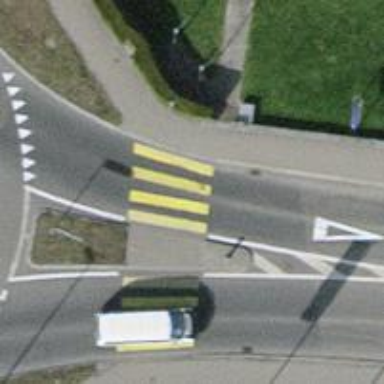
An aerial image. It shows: Marked crossing with zebra stripes on the road.